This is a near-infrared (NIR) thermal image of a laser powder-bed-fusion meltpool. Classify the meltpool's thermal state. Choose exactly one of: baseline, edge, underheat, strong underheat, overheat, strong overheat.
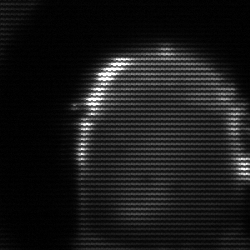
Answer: baseline